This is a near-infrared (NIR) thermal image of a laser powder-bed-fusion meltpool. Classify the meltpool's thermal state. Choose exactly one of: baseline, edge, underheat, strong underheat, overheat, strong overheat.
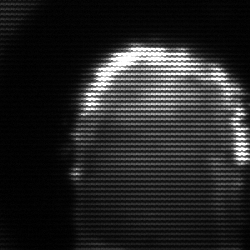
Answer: baseline